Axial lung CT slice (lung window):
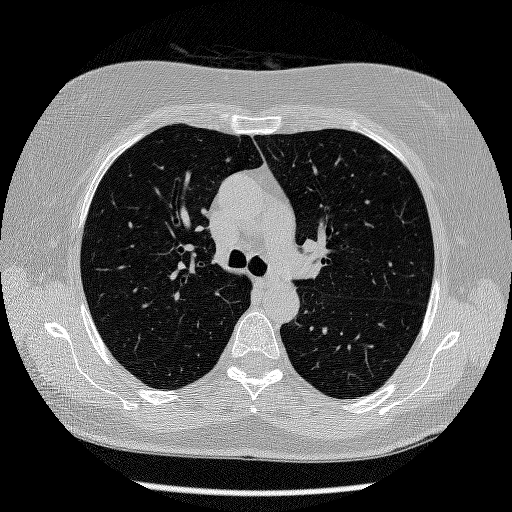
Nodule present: no